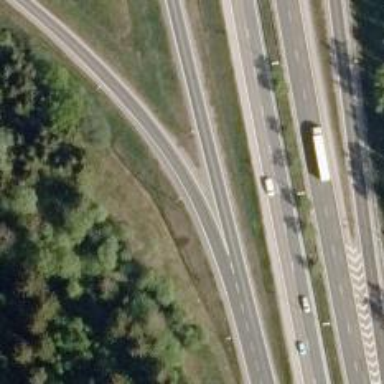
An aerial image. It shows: Asphalt motorway link.